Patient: sex M, age 57
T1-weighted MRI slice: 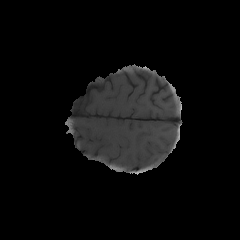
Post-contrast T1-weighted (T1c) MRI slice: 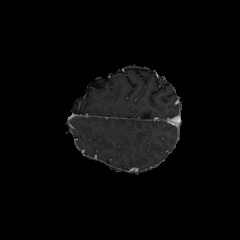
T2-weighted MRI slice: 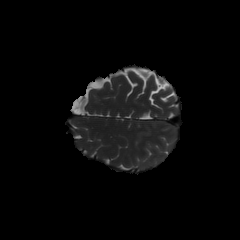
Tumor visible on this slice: no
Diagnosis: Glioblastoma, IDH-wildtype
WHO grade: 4